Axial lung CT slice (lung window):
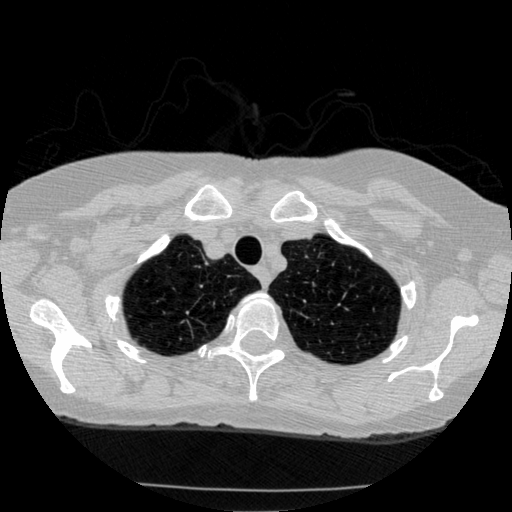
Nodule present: no